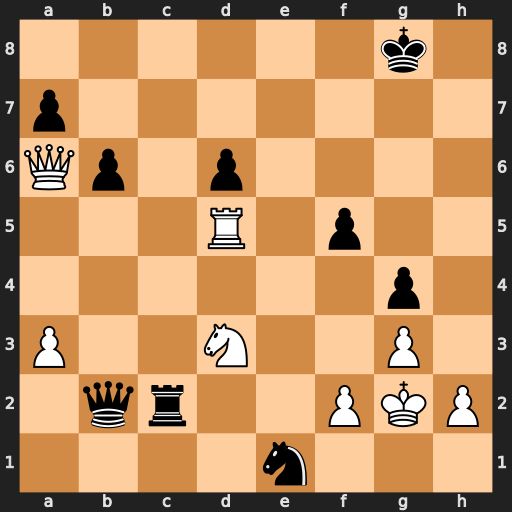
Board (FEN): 6k1/p7/Qp1p4/3R1p2/6p1/P2N2P1/1qr2PKP/4n3
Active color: w
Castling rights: -
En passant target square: -
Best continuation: Nxe1 Rxf2+ Kg1